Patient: sex M, age 35
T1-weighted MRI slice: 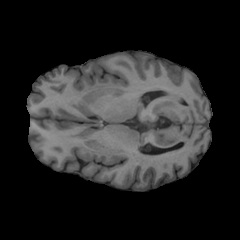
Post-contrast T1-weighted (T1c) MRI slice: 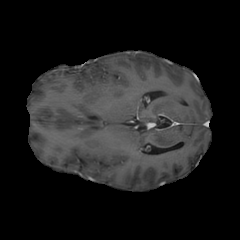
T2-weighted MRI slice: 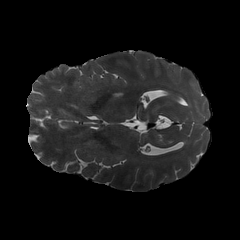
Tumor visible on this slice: yes
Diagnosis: Glioblastoma, IDH-wildtype
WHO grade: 4